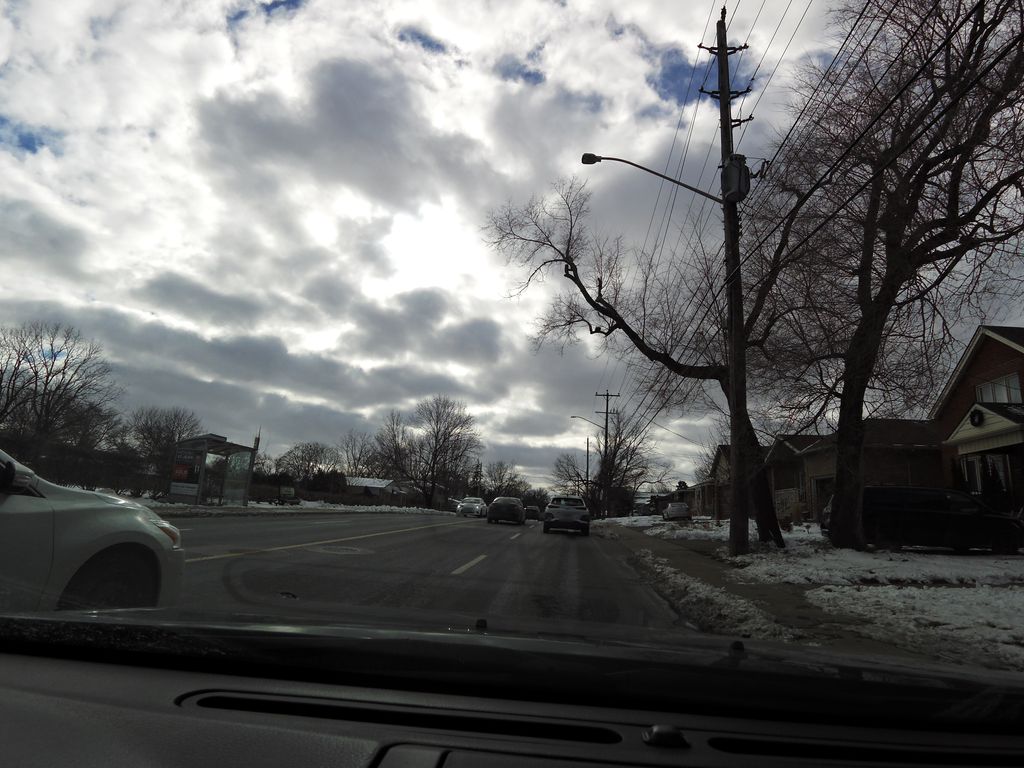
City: hamilton